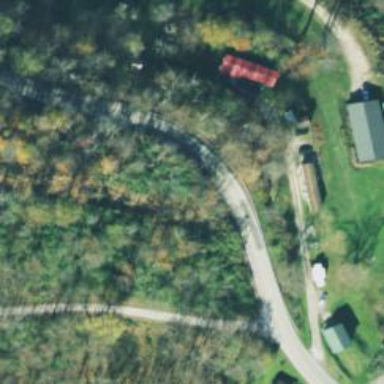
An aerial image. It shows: Secondary road.